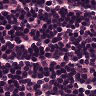
Metastatic tissue present: no